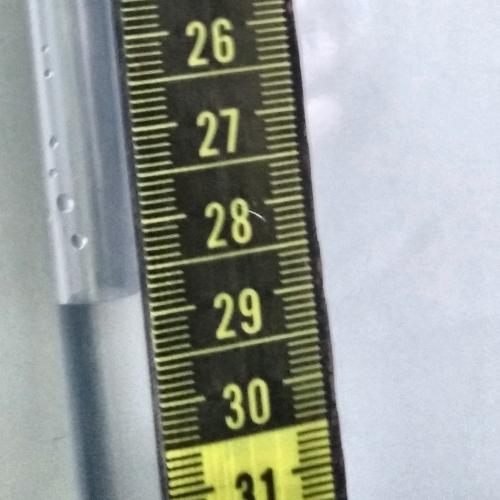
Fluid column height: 28.8 cm